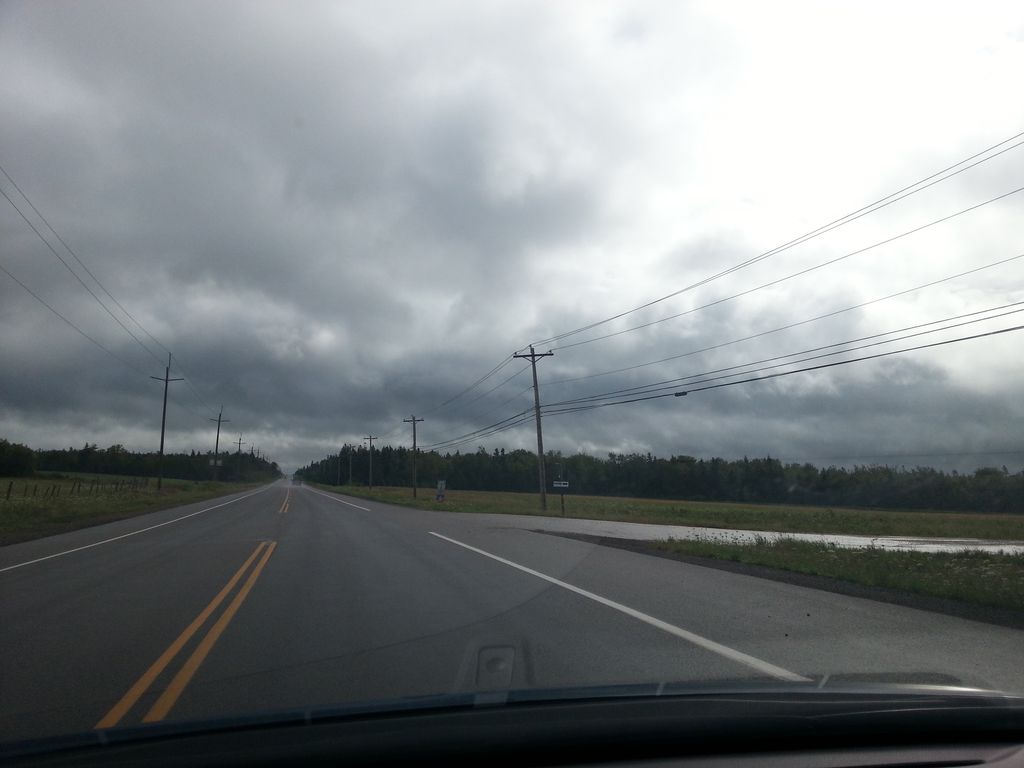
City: charlottetown